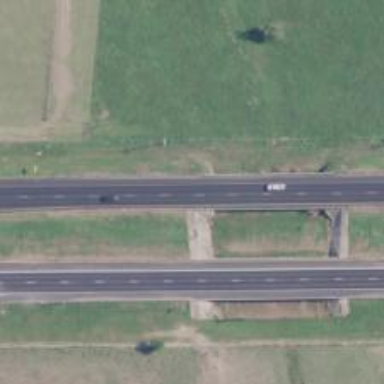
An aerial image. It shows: Bridge crossing over expressway trunk road.